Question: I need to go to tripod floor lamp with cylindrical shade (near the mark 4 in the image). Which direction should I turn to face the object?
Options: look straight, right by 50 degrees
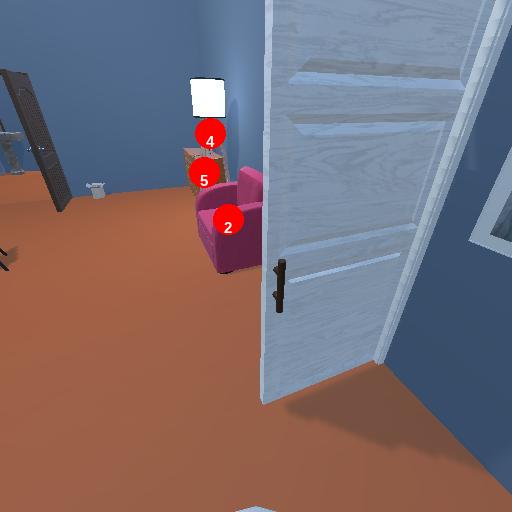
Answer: look straight